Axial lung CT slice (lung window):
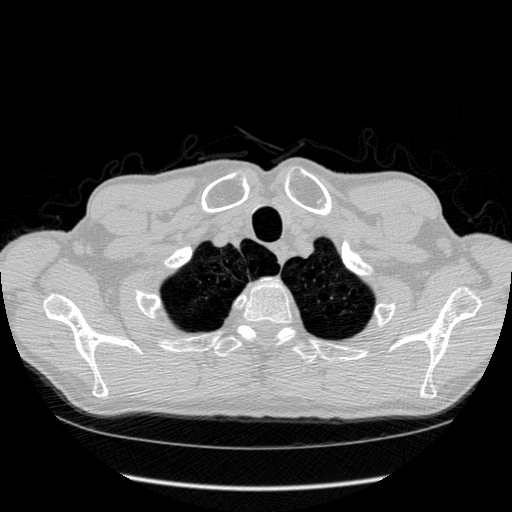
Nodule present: no